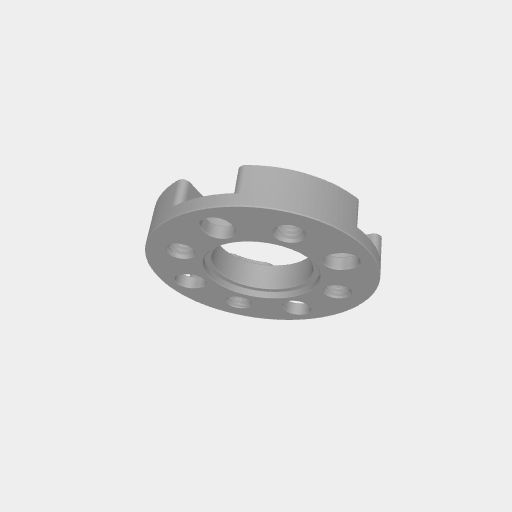
Part: CounterborePatternSpacer6